Field crop: maize
Growth stage: 2
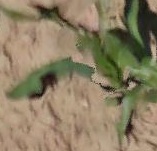
Species: maize